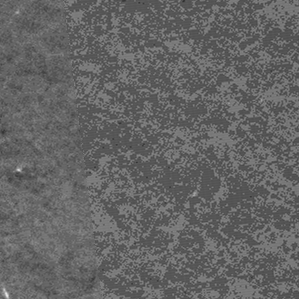
Label: frost